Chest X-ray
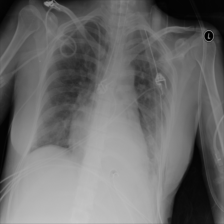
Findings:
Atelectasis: negative
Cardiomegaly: negative
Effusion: negative
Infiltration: negative
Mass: negative
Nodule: negative
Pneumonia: negative
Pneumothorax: negative
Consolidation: negative
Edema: negative
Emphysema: positive
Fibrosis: negative
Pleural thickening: negative
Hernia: negative